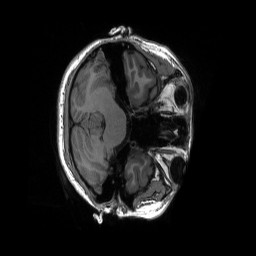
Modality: T1w
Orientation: axial
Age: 22
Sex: female
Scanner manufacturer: siemens
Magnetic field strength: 3 T
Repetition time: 2.53 s
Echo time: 0.0033 s